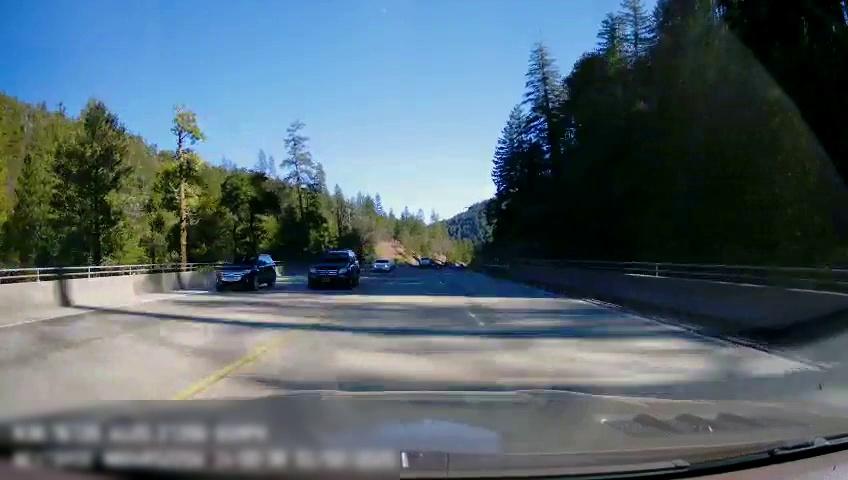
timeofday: Day
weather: Sunny
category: Drivable Space
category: Drivable Space
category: Vehicles | Truck
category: Vehicles | SUV
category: Vehicles | Car
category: Vehicles | Car
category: Lanes | Opposite Lane
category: Lanes | Current Lane
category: Lanes | Opposite Lane
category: Lanes | Current Lane
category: Lanes | Current Lane